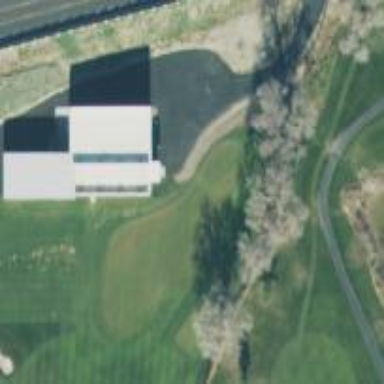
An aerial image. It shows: Golf green.